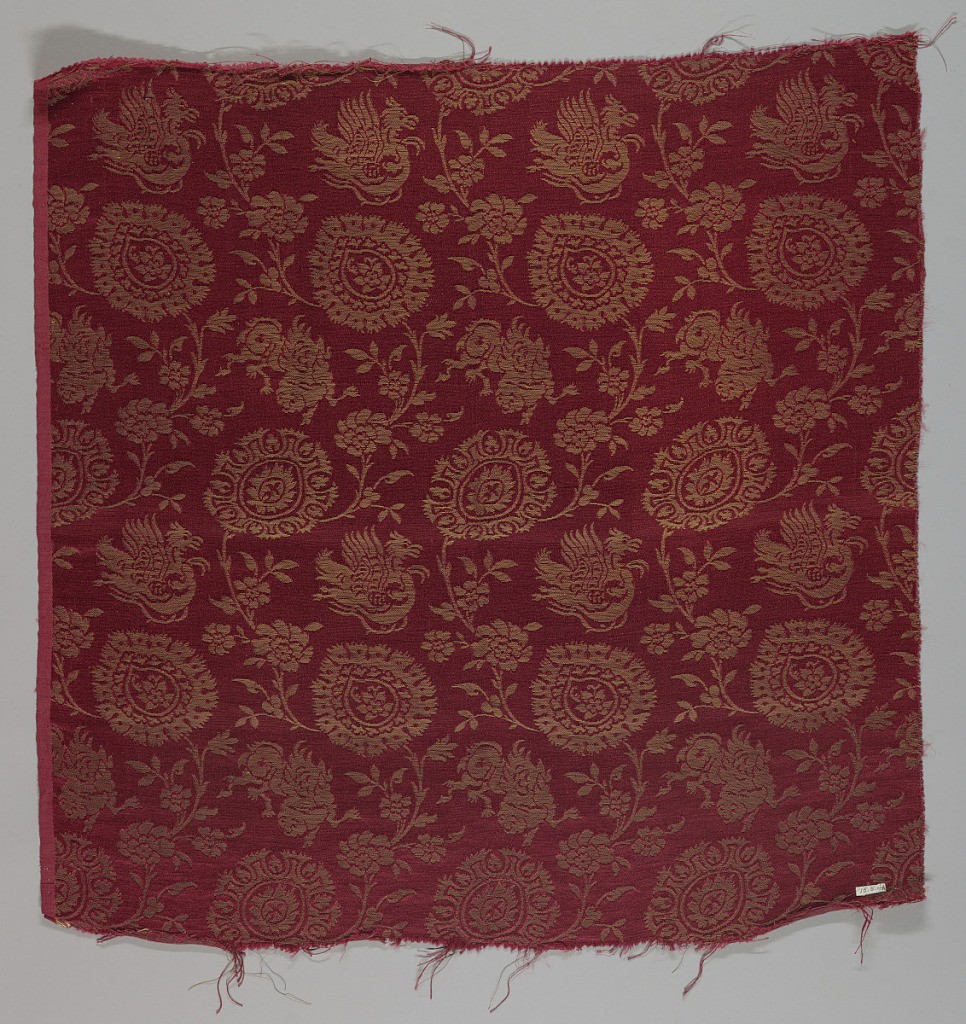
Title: Sample
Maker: Cheney Brothers, South Manchester, Connecticut, USA
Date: ca. 1915
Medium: silk, metal thread Technique: plain compound satin
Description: Reproduction textile adopted from a Lucchese design in the collection of the Cooper Union Museum. Dark red with metallic gold threads in a pattern of serpentine branches with ogive blossoms and Chinese-inspired monsters and senmurvs between serpentines.